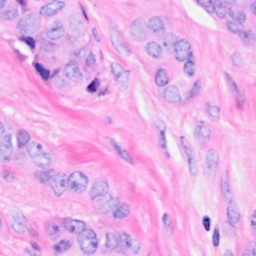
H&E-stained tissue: Breast